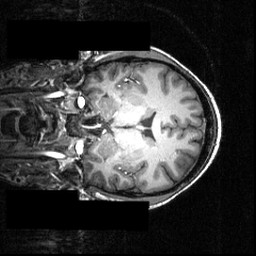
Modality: T1w
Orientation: coronal
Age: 24
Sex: male
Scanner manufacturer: siemens
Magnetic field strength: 3.951 T
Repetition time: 1.5 s
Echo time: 0.00335 s